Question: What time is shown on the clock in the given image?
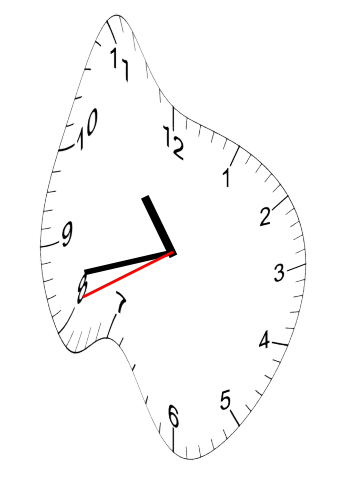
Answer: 10:42:41